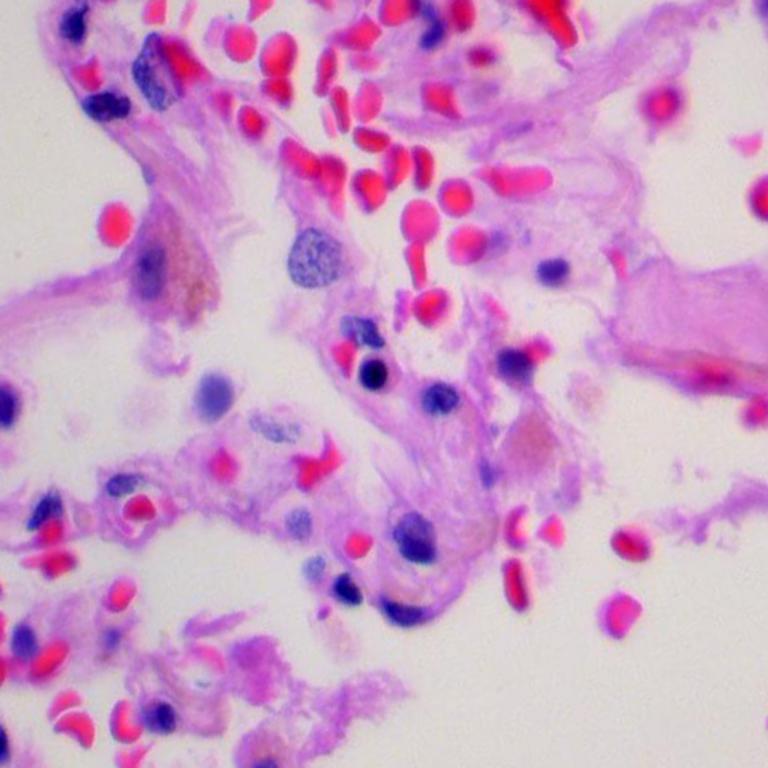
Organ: lung
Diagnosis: benign